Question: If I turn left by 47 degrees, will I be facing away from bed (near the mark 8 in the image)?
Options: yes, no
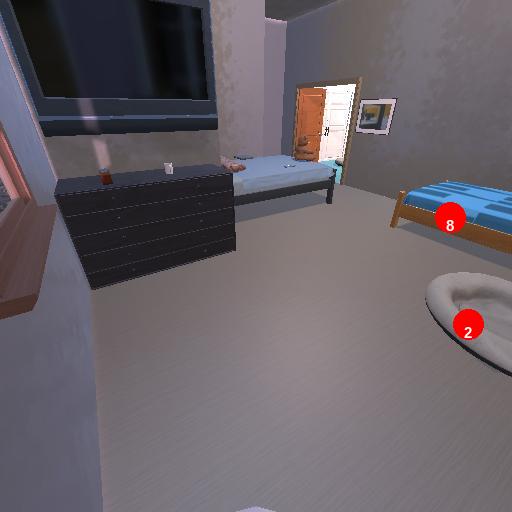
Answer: yes